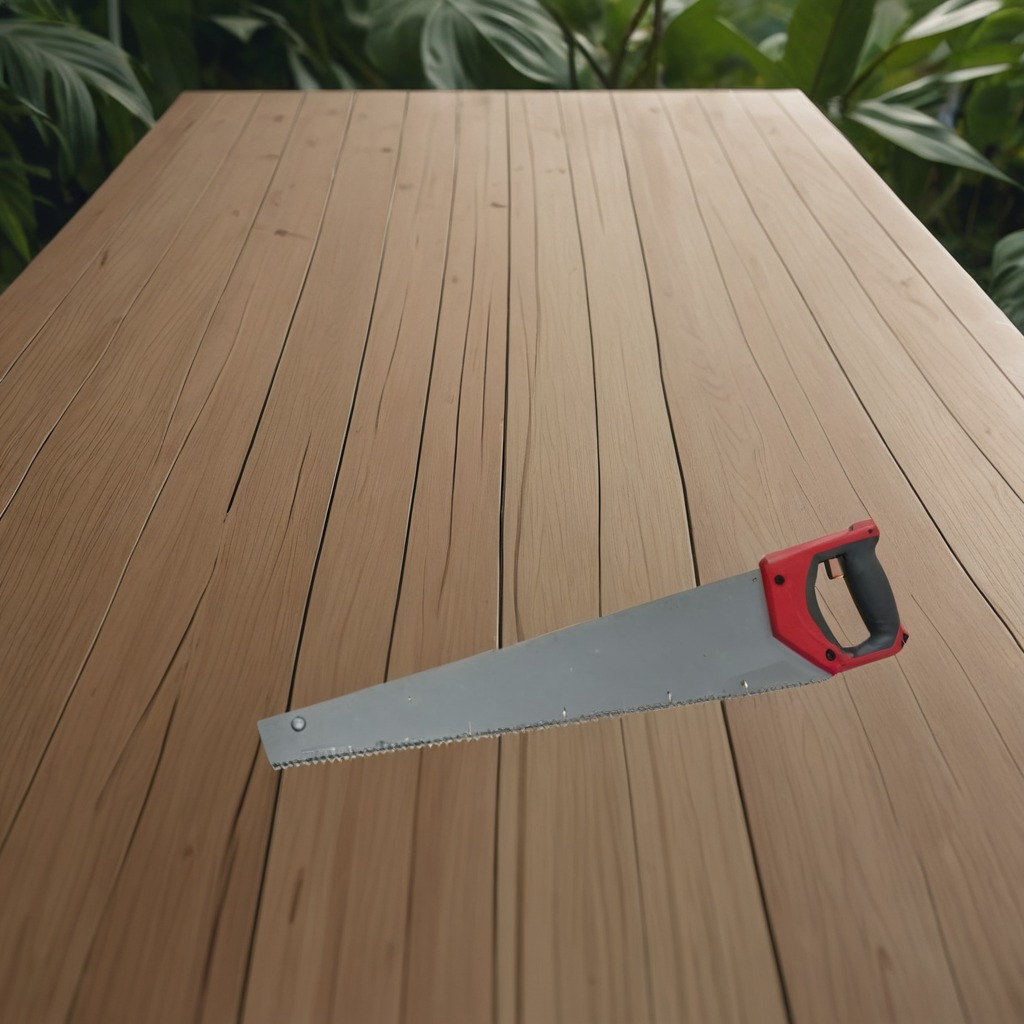
A metal saw is lying on the wooden table.